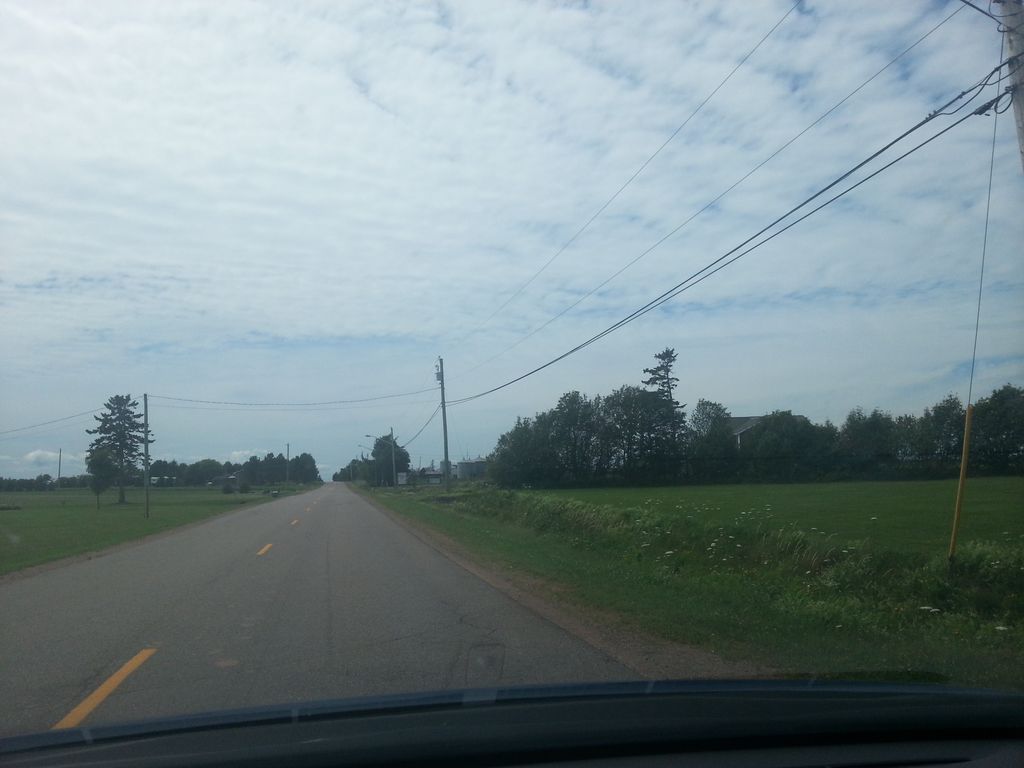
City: charlottetown